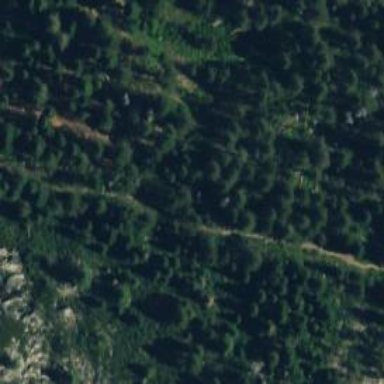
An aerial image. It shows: Path.